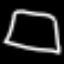
Label: square